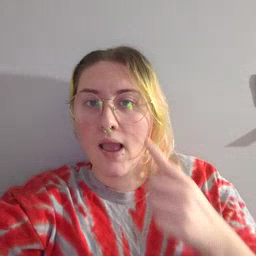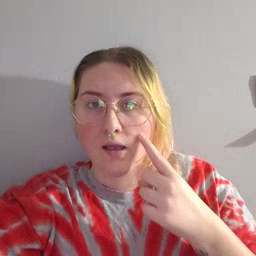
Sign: eye